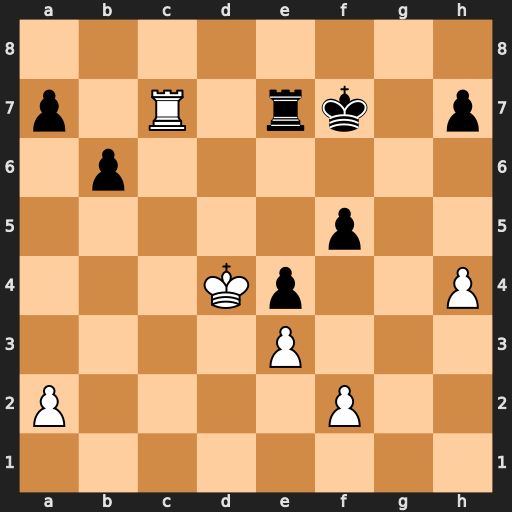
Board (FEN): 8/p1R1rk1p/1p6/5p2/3Kp2P/4P3/P4P2/8
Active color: w
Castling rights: -
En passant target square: -
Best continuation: Rxe7+ Kxe7 Ke5